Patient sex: F
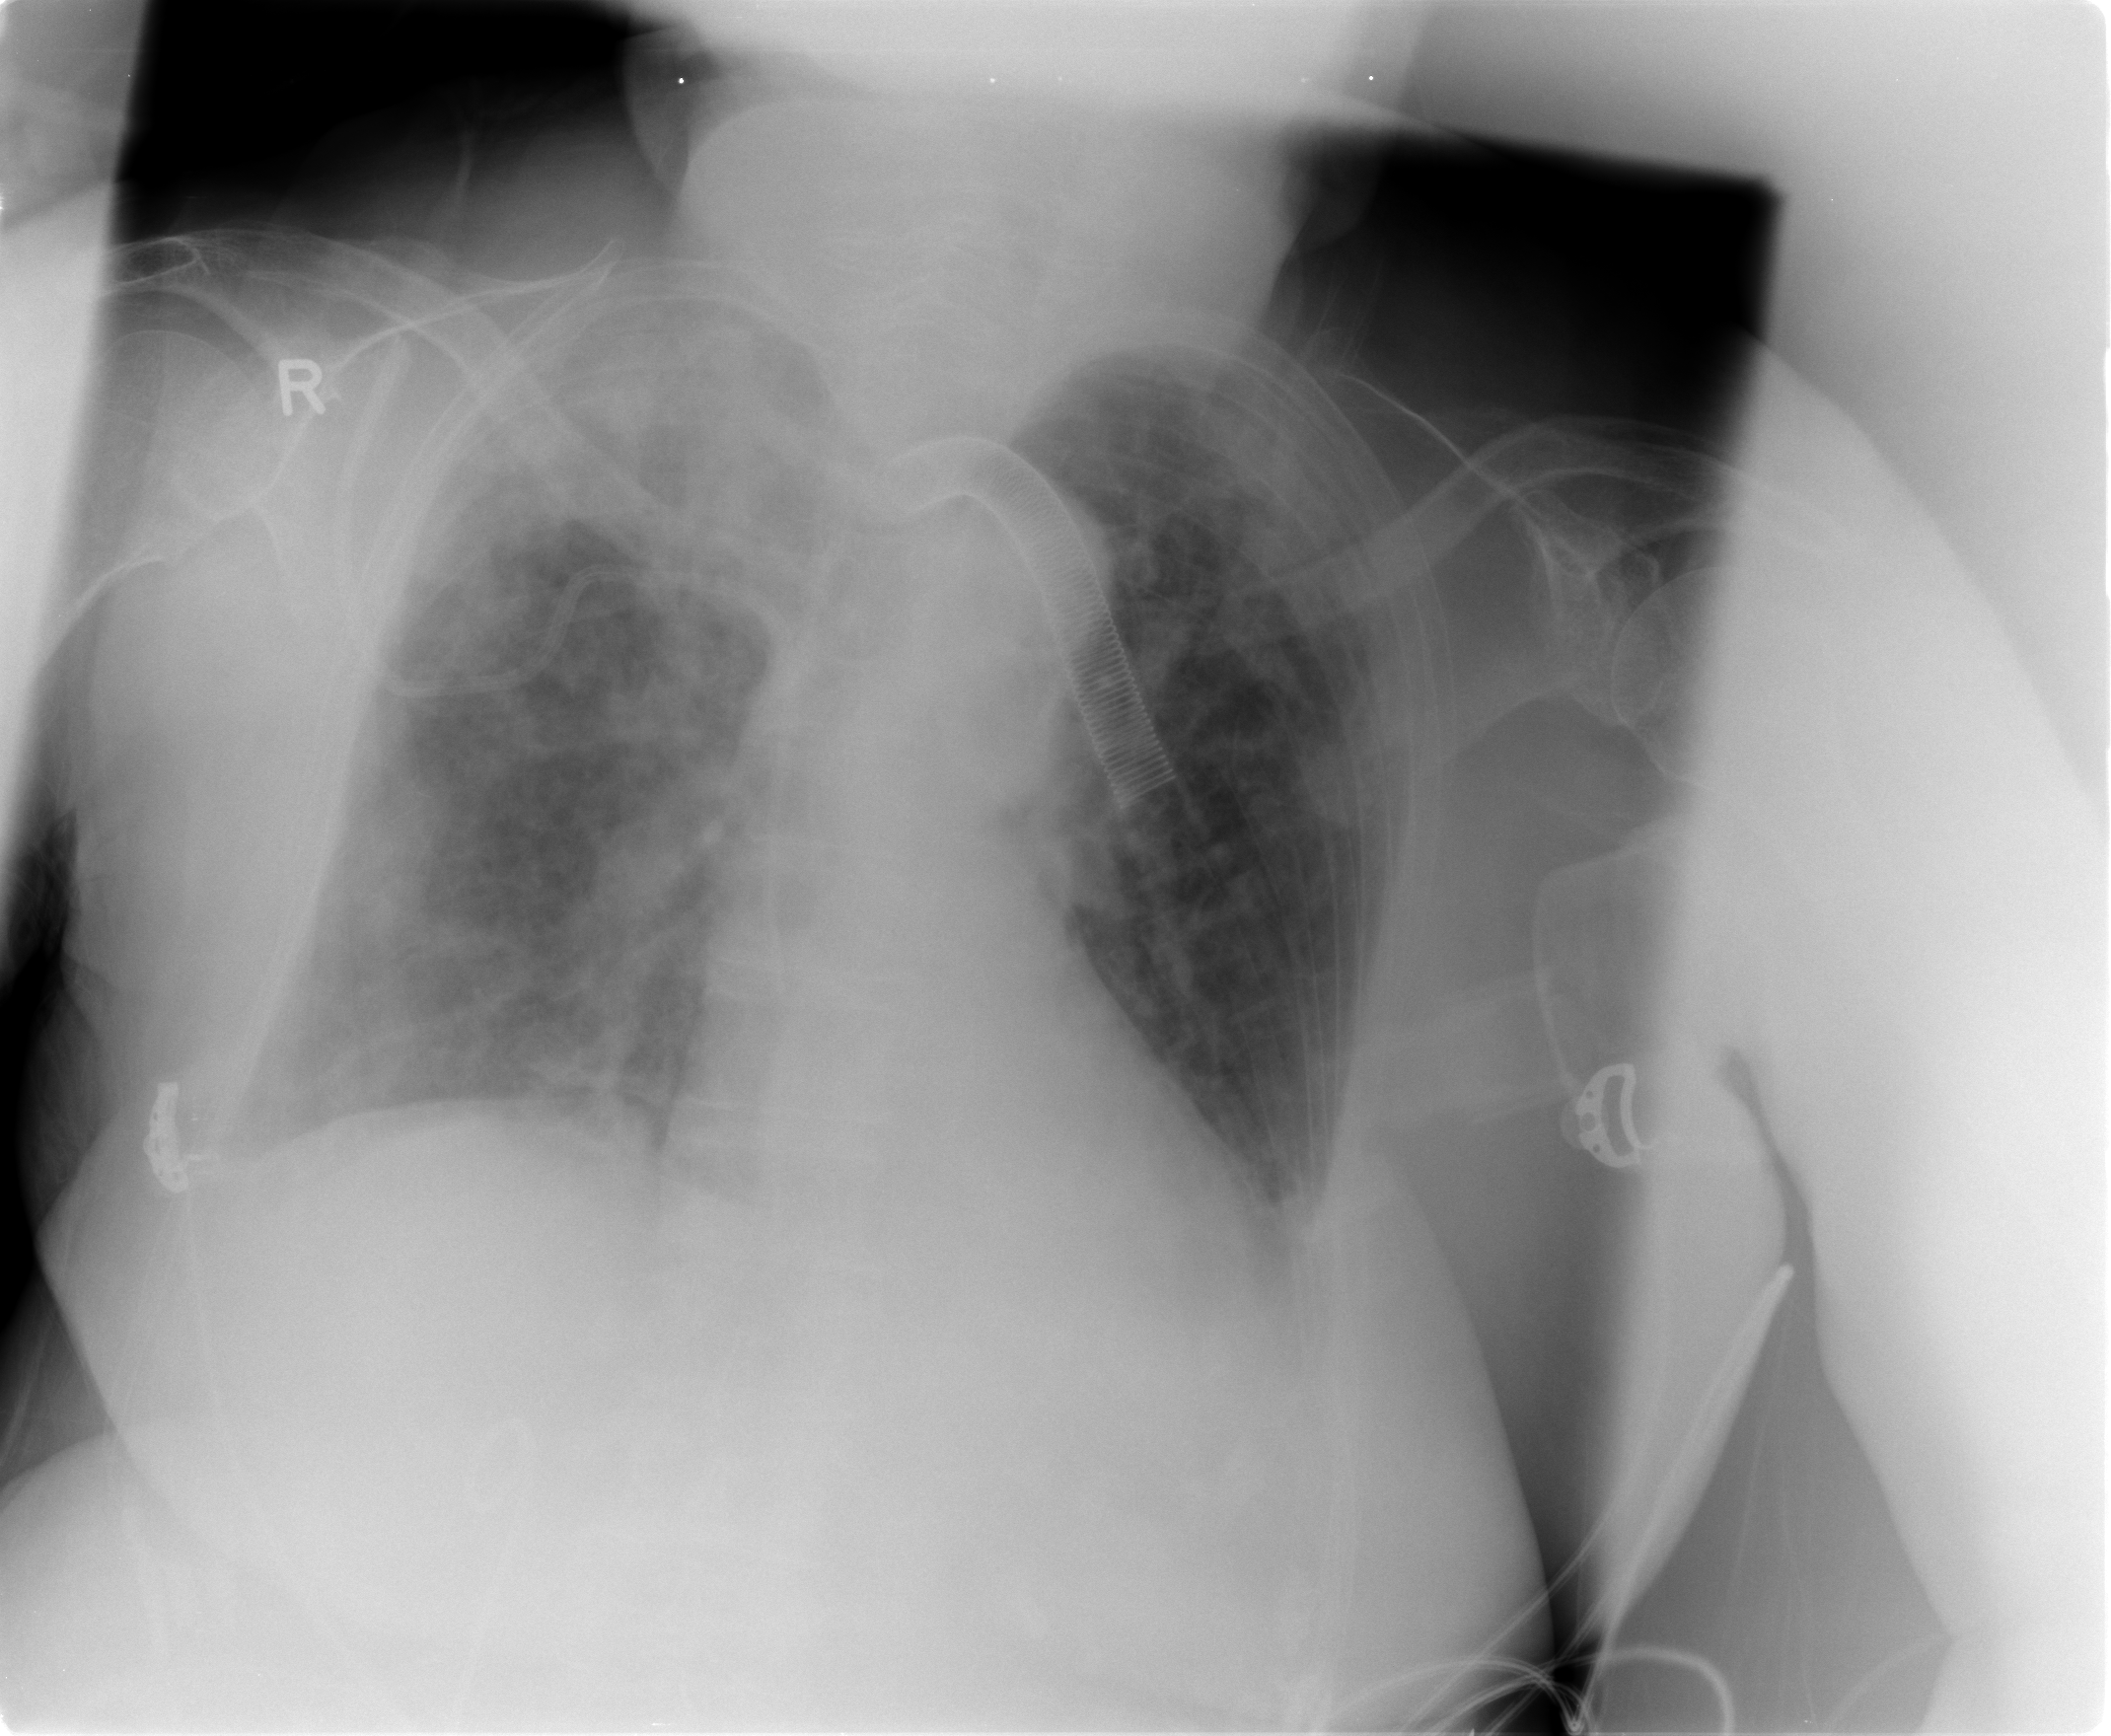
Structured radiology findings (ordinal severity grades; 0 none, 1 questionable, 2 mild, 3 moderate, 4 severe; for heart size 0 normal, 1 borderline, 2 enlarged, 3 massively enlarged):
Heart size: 0
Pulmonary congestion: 0
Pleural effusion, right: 2
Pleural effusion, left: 2
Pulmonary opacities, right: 3
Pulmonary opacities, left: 2
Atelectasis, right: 3
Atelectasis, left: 2